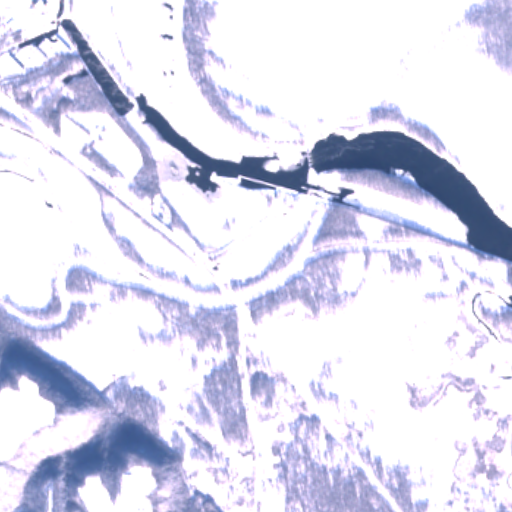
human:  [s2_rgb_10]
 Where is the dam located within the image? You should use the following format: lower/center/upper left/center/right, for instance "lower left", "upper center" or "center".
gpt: The dam is located in the upper center of the image.
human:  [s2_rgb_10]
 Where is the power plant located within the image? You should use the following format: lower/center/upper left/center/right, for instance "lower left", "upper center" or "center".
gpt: The power plant is located in the upper left of the image.
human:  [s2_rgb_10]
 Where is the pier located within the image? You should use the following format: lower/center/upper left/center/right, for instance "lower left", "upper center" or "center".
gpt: The pier is located in the center of the image.
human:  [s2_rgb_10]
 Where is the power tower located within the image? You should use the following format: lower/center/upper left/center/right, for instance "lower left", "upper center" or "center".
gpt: There is no power tower in the image.